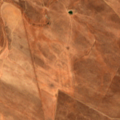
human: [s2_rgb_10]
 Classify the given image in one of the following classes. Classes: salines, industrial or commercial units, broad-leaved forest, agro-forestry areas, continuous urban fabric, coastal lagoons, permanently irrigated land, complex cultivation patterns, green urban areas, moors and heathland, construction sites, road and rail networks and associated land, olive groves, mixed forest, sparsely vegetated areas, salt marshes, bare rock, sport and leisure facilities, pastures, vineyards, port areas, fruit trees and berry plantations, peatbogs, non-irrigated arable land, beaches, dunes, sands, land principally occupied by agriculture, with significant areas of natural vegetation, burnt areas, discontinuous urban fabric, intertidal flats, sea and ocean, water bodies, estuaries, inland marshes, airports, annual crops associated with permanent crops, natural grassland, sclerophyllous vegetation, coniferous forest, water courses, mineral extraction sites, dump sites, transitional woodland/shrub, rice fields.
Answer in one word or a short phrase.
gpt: non-irrigated arable land